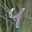
Label: 4